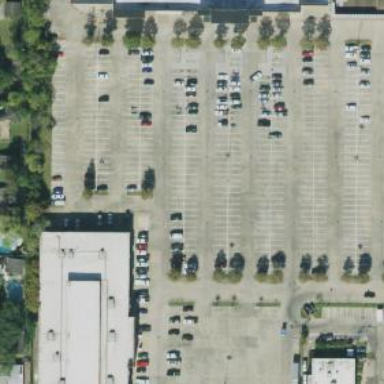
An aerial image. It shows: Parking space is available.